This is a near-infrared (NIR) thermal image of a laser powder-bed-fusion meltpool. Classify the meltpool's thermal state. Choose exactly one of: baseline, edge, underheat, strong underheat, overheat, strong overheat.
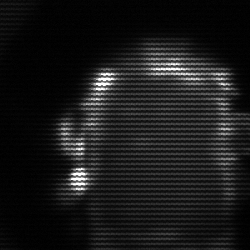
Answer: baseline